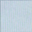
Piece: xx